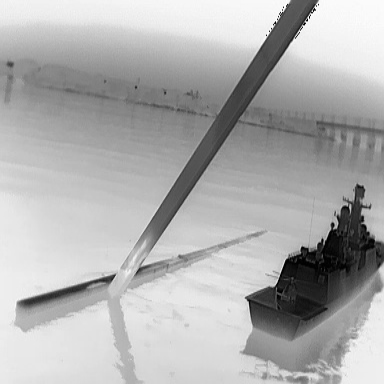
There is a warship in the infrared image.